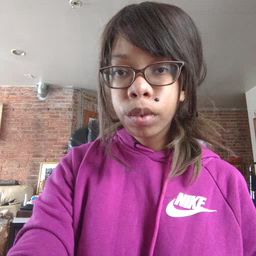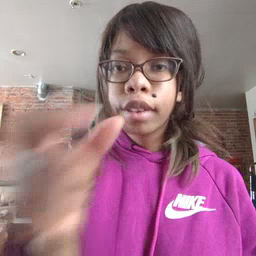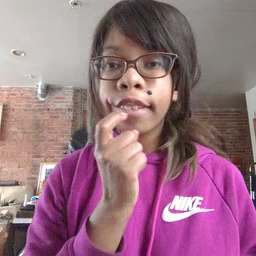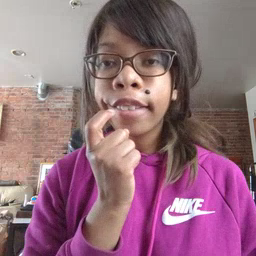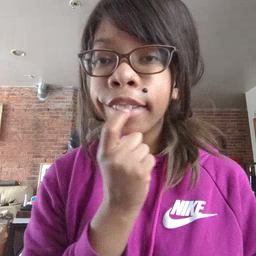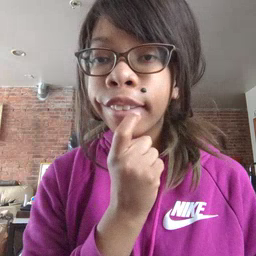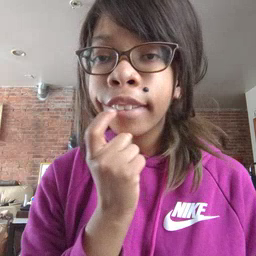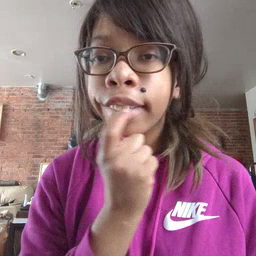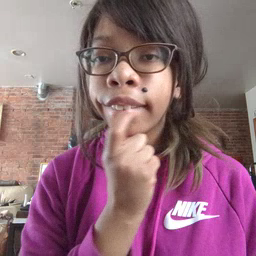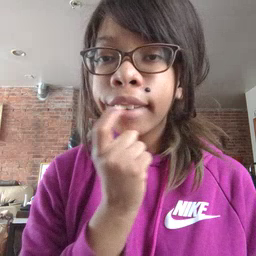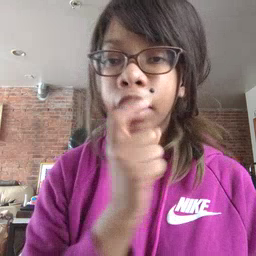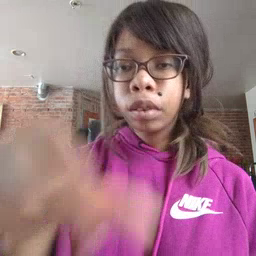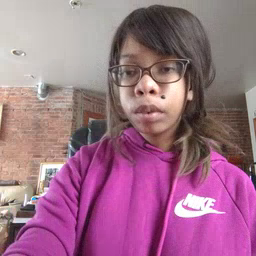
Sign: tooth